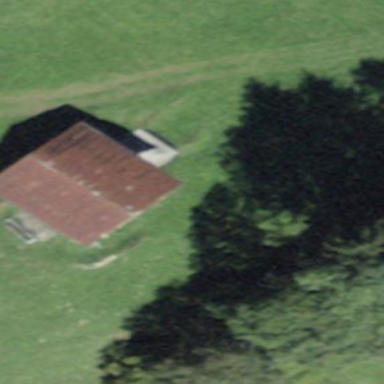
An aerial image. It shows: Rural barn.